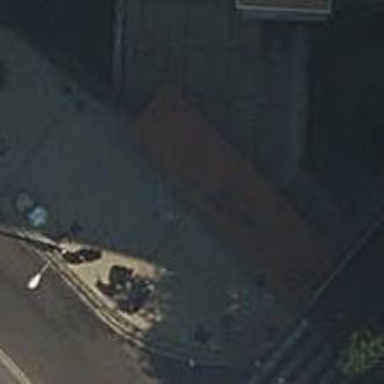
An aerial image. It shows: Bus stop with sheltered platform for public transport.